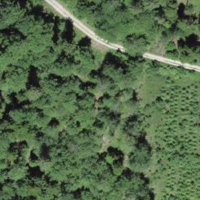
EUNIS habitat code: 44
Species observed at this site:
Salix caprea
Salvia glutinosa
Cardamine heptaphylla
Neottia nidus-avis